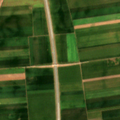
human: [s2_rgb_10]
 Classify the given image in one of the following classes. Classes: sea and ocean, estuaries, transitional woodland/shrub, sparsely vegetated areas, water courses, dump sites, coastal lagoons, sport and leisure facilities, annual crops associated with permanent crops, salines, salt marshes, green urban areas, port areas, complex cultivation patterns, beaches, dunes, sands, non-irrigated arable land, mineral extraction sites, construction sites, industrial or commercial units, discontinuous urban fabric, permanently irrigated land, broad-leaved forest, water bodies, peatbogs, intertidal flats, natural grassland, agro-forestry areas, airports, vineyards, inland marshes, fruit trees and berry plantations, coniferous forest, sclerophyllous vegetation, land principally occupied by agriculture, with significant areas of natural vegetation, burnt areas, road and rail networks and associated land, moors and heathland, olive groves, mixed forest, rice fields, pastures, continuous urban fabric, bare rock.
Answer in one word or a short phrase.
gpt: non-irrigated arable land